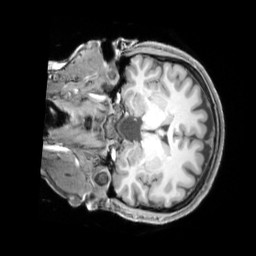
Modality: T1w
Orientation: coronal
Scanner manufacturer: siemens
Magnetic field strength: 3 T
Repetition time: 2.3 s
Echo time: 0.00226 s